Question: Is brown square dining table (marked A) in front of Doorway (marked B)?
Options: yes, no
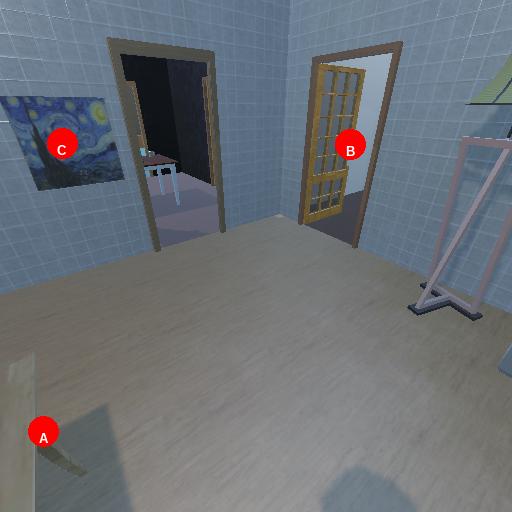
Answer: yes